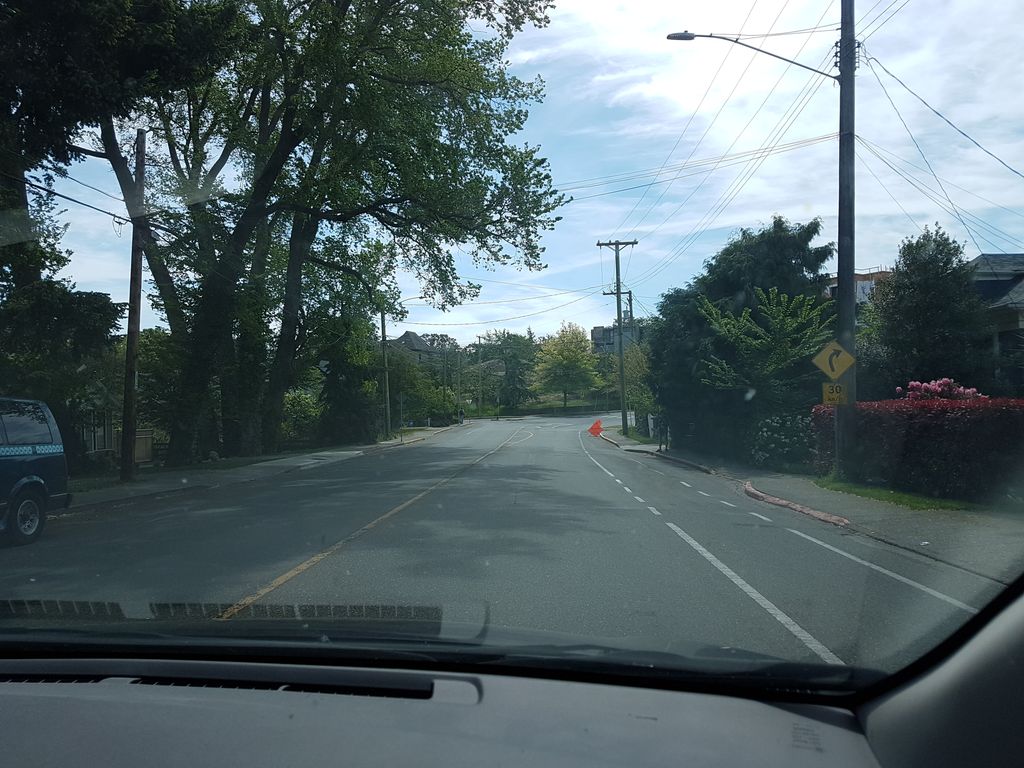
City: victoria